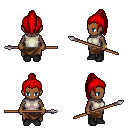
a pixel art fantasy rpg character, female body template, human, dark skin, white sleeveless shirt, robe skirt, red long topknot hairstyle, bracelets, black shoes, spear, four views (front, back, left, right), 2x2 character sprite sheet, small pixel art, hard edges, no anti-aliasing